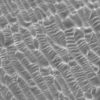
Label: not_dusty